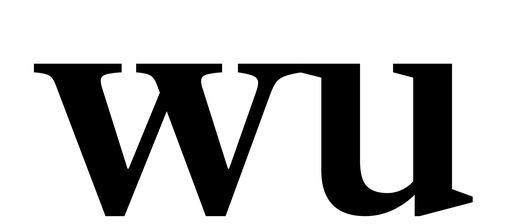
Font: LibreCaslonText_SemiBold